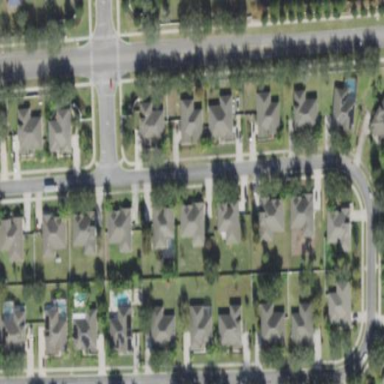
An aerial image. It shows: Residential road with sidewalks on both sides.